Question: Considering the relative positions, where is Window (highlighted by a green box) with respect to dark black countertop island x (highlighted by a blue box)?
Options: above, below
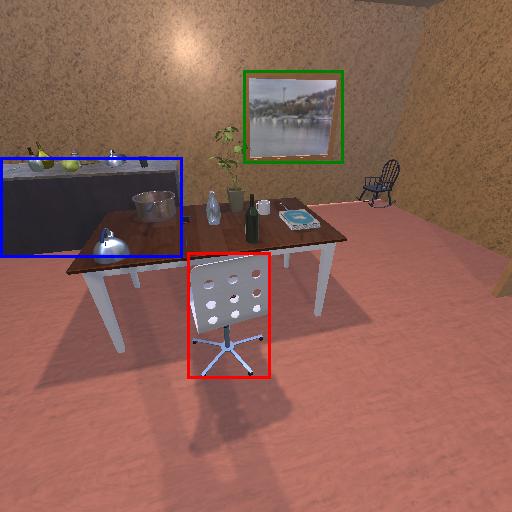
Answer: above